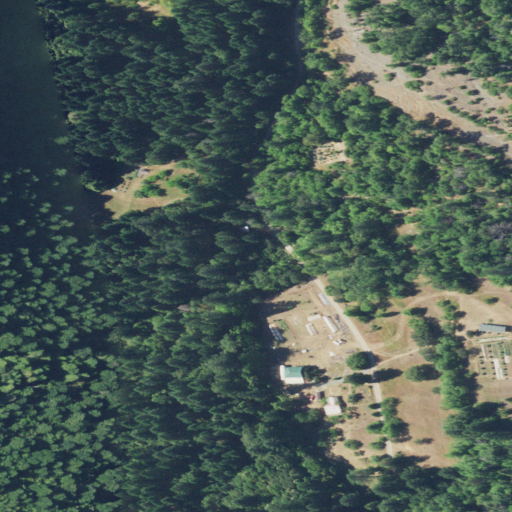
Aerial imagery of valley in Oregon named Cedar Gulch containing evergreen forest, herbaceous wetlands, open development, pasture, mixed forest, woody wetlands, low intensity development, and grassland